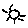
Label: sun